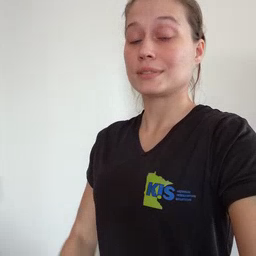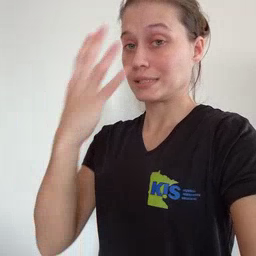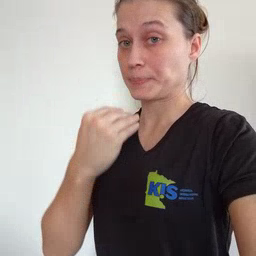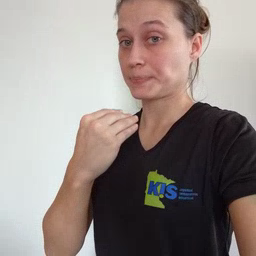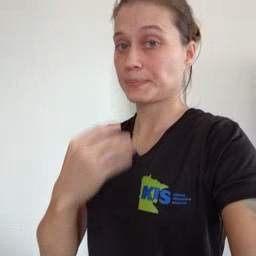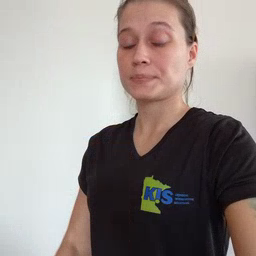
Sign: sleep